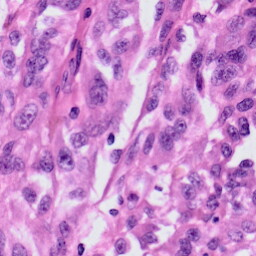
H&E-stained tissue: Skin